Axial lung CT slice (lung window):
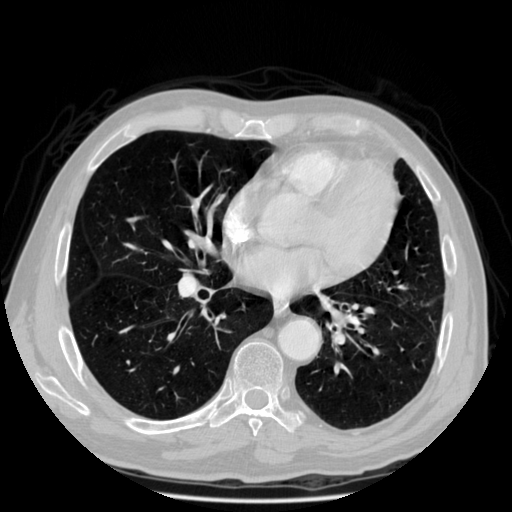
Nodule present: no